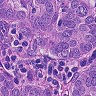
Metastatic tissue present: yes